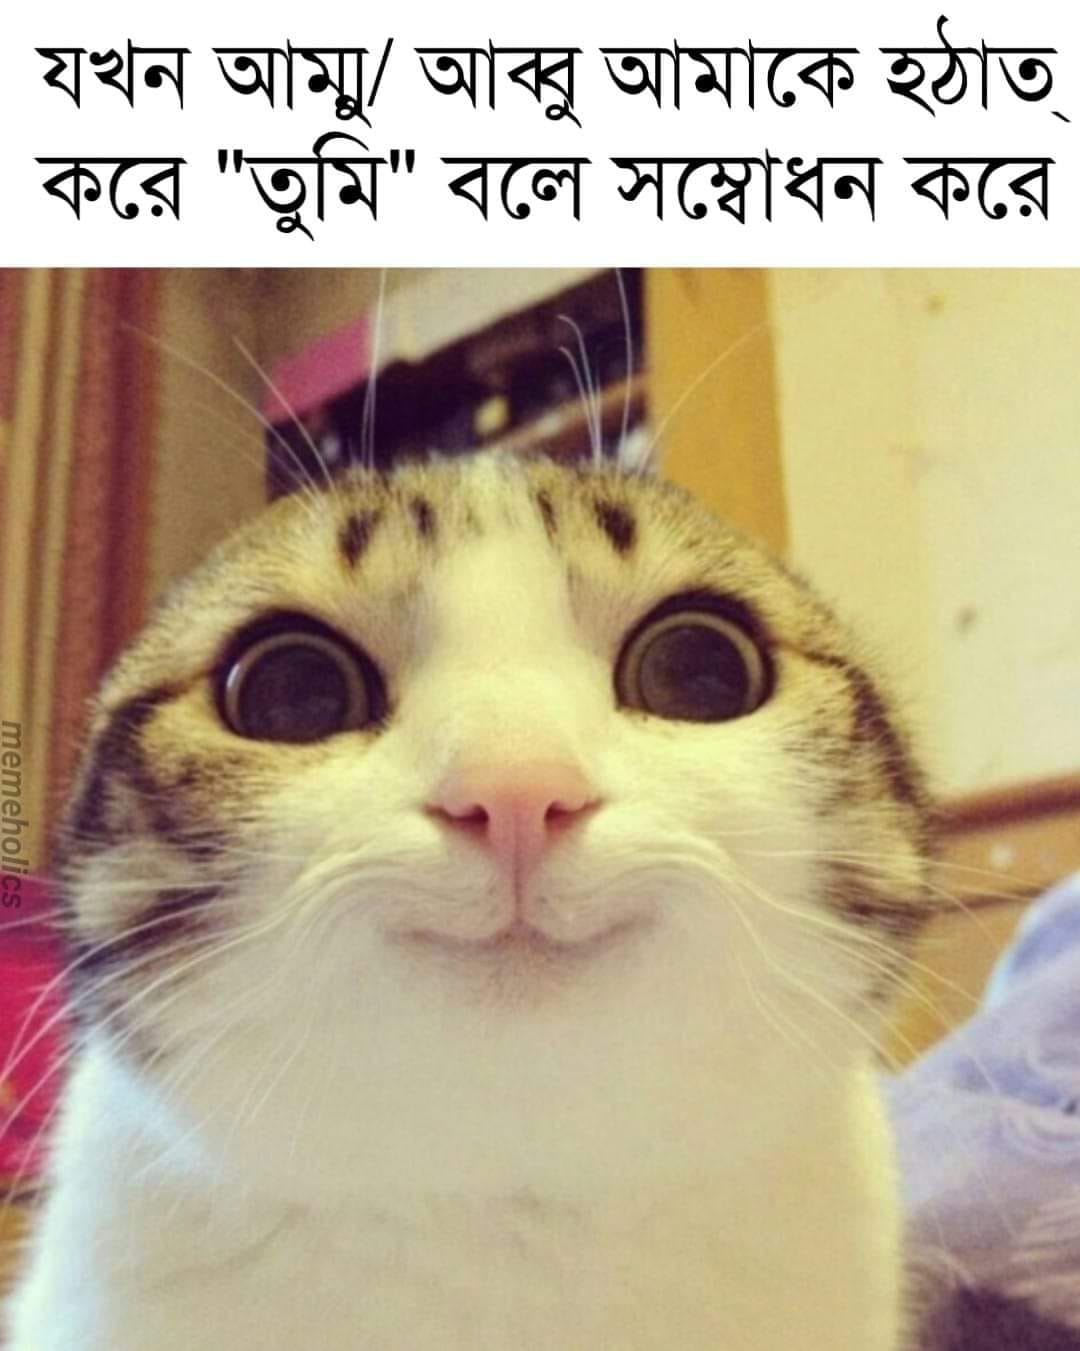
Caption: যখন আম্মু / আব্বু আমাকে হঠাত করে "তুমি" বলে সম্বোধন করে
Label: non-hate